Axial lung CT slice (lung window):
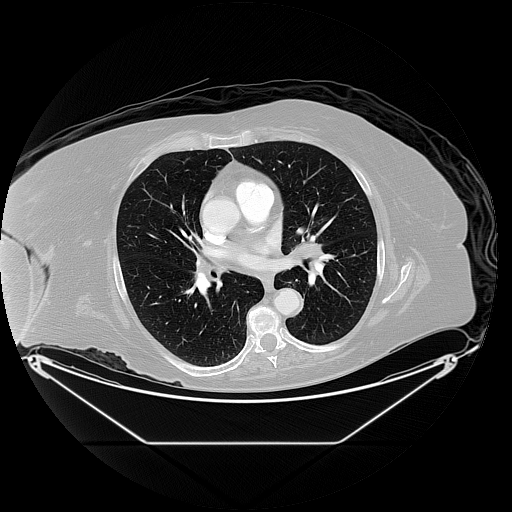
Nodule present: no